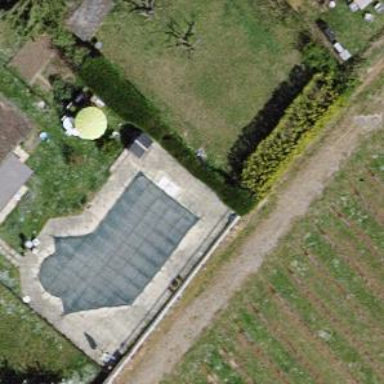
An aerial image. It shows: Swimming pool located in leisure land.